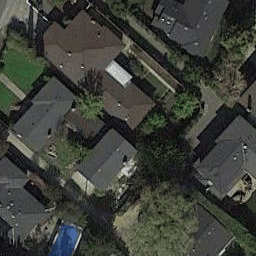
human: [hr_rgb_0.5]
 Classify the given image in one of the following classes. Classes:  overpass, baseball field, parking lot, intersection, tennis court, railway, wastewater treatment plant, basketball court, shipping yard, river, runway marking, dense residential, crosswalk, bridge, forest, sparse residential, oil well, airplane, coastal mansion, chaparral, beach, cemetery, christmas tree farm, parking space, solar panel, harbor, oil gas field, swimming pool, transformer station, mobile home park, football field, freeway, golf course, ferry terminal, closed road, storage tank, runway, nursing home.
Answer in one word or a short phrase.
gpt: dense residential